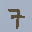
Label: 7